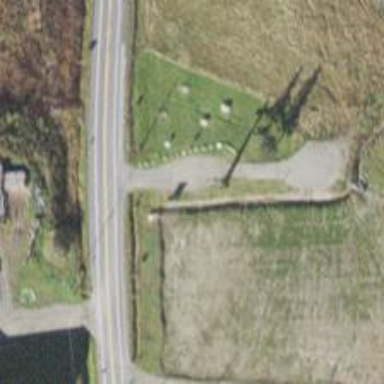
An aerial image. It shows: Rest area along the road.